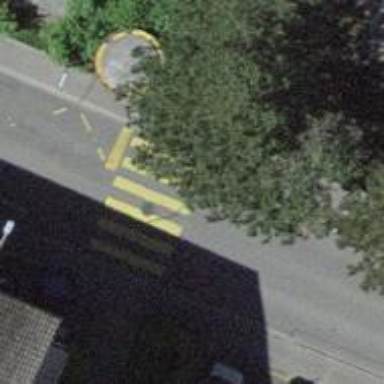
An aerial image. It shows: Uncontrolled zebra crossing with notable zebra markings.